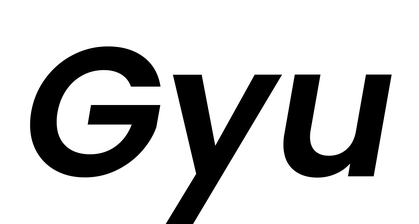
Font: Poppins-SemiBoldItalic